Question: I want to layout three 'VerticalFieldManager' in a screen with 'NO_VERTICAL_SCROLL'. One manager should be aligned to TOP, one should be aligned to BOTTOM and the last one should consume the rest of the height between the former two.
Can it be achieved without overriding 'sublaout()' for any Manager? The result I want to achieve is:

I layouted this screen with the following code. The problem is that I wasn't able to do it without overriding sublayout().
'''
public class LayoutSandboxScreen extends MainScreen {
public LayoutSandboxScreen() {
super(NO_VERTICAL_SCROLL);
VerticalFieldManager vfmTop = new VerticalFieldManager(USE_ALL_WIDTH);
vfmTop.setBackground(BackgroundFactory.createSolidBackground(Color.GREEN));
vfmTop.add(new ButtonField("TOP", FIELD_HCENTER));
final VerticalFieldManager vfmCenter = new VerticalFieldManager(USE_ALL_WIDTH);
HorizontalFieldManager hfmCenter = new HorizontalFieldManager(USE_ALL_HEIGHT | FIELD_HCENTER);
vfmCenter.setBackground(BackgroundFactory.createSolidBackground(Color.RED));
hfmCenter.add(new ButtonField("CENTER", FIELD_VCENTER));
vfmCenter.add(hfmCenter);
final VerticalFieldManager vfmBottom = new VerticalFieldManager(USE_ALL_WIDTH);
vfmBottom.setBackground(BackgroundFactory.createSolidBackground(Color.BLUE));
final ButtonField btn = new ButtonField("BUTTOM", FIELD_HCENTER);
vfmBottom.add(btn);
VerticalFieldManager vfmSecond = new VerticalFieldManager(USE_ALL_HEIGHT) {
protected void sublayout(int maxWidth, int maxHeight) {
setExtent(maxWidth, maxHeight);
layoutChild(vfmBottom, maxWidth, maxHeight);
int bottomHeight = vfmBottom.getHeight();
layoutChild(vfmCenter, maxWidth, maxHeight - bottomHeight);
setPositionChild(vfmCenter, 0, 0);
setPositionChild(vfmBottom, 0, maxHeight - bottomHeight);
}
};
vfmSecond.add(vfmBottom);
vfmSecond.add(vfmCenter);
add(vfmTop);
add(vfmSecond);
}
}
'''
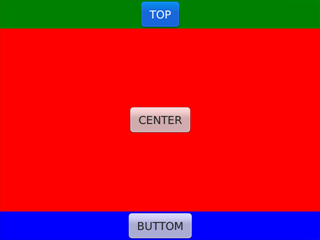
Answer: Since you're already using a MainScreen, have you tried using setTitle() and setStatus() for the top and bottom VerticalFieldManager? I think that will do what you want.
If MainScreen is too specific, you can write your own MainManager, which supports the same layout components as MainScreen - banner, title, main content, status. You will have to write your own layout code though, so you'll still be implementing sublayout(), which you specifically wanted to avoid. The plus side is that this will be more composable - you won't be overriding the sublayout() method in an ad-hoc way on random UI components.